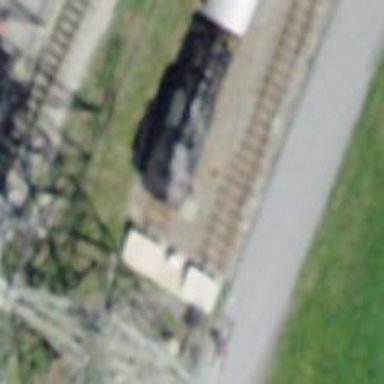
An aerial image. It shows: Railway buffer stop.